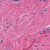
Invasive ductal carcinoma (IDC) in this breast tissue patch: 0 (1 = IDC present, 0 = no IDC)